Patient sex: M
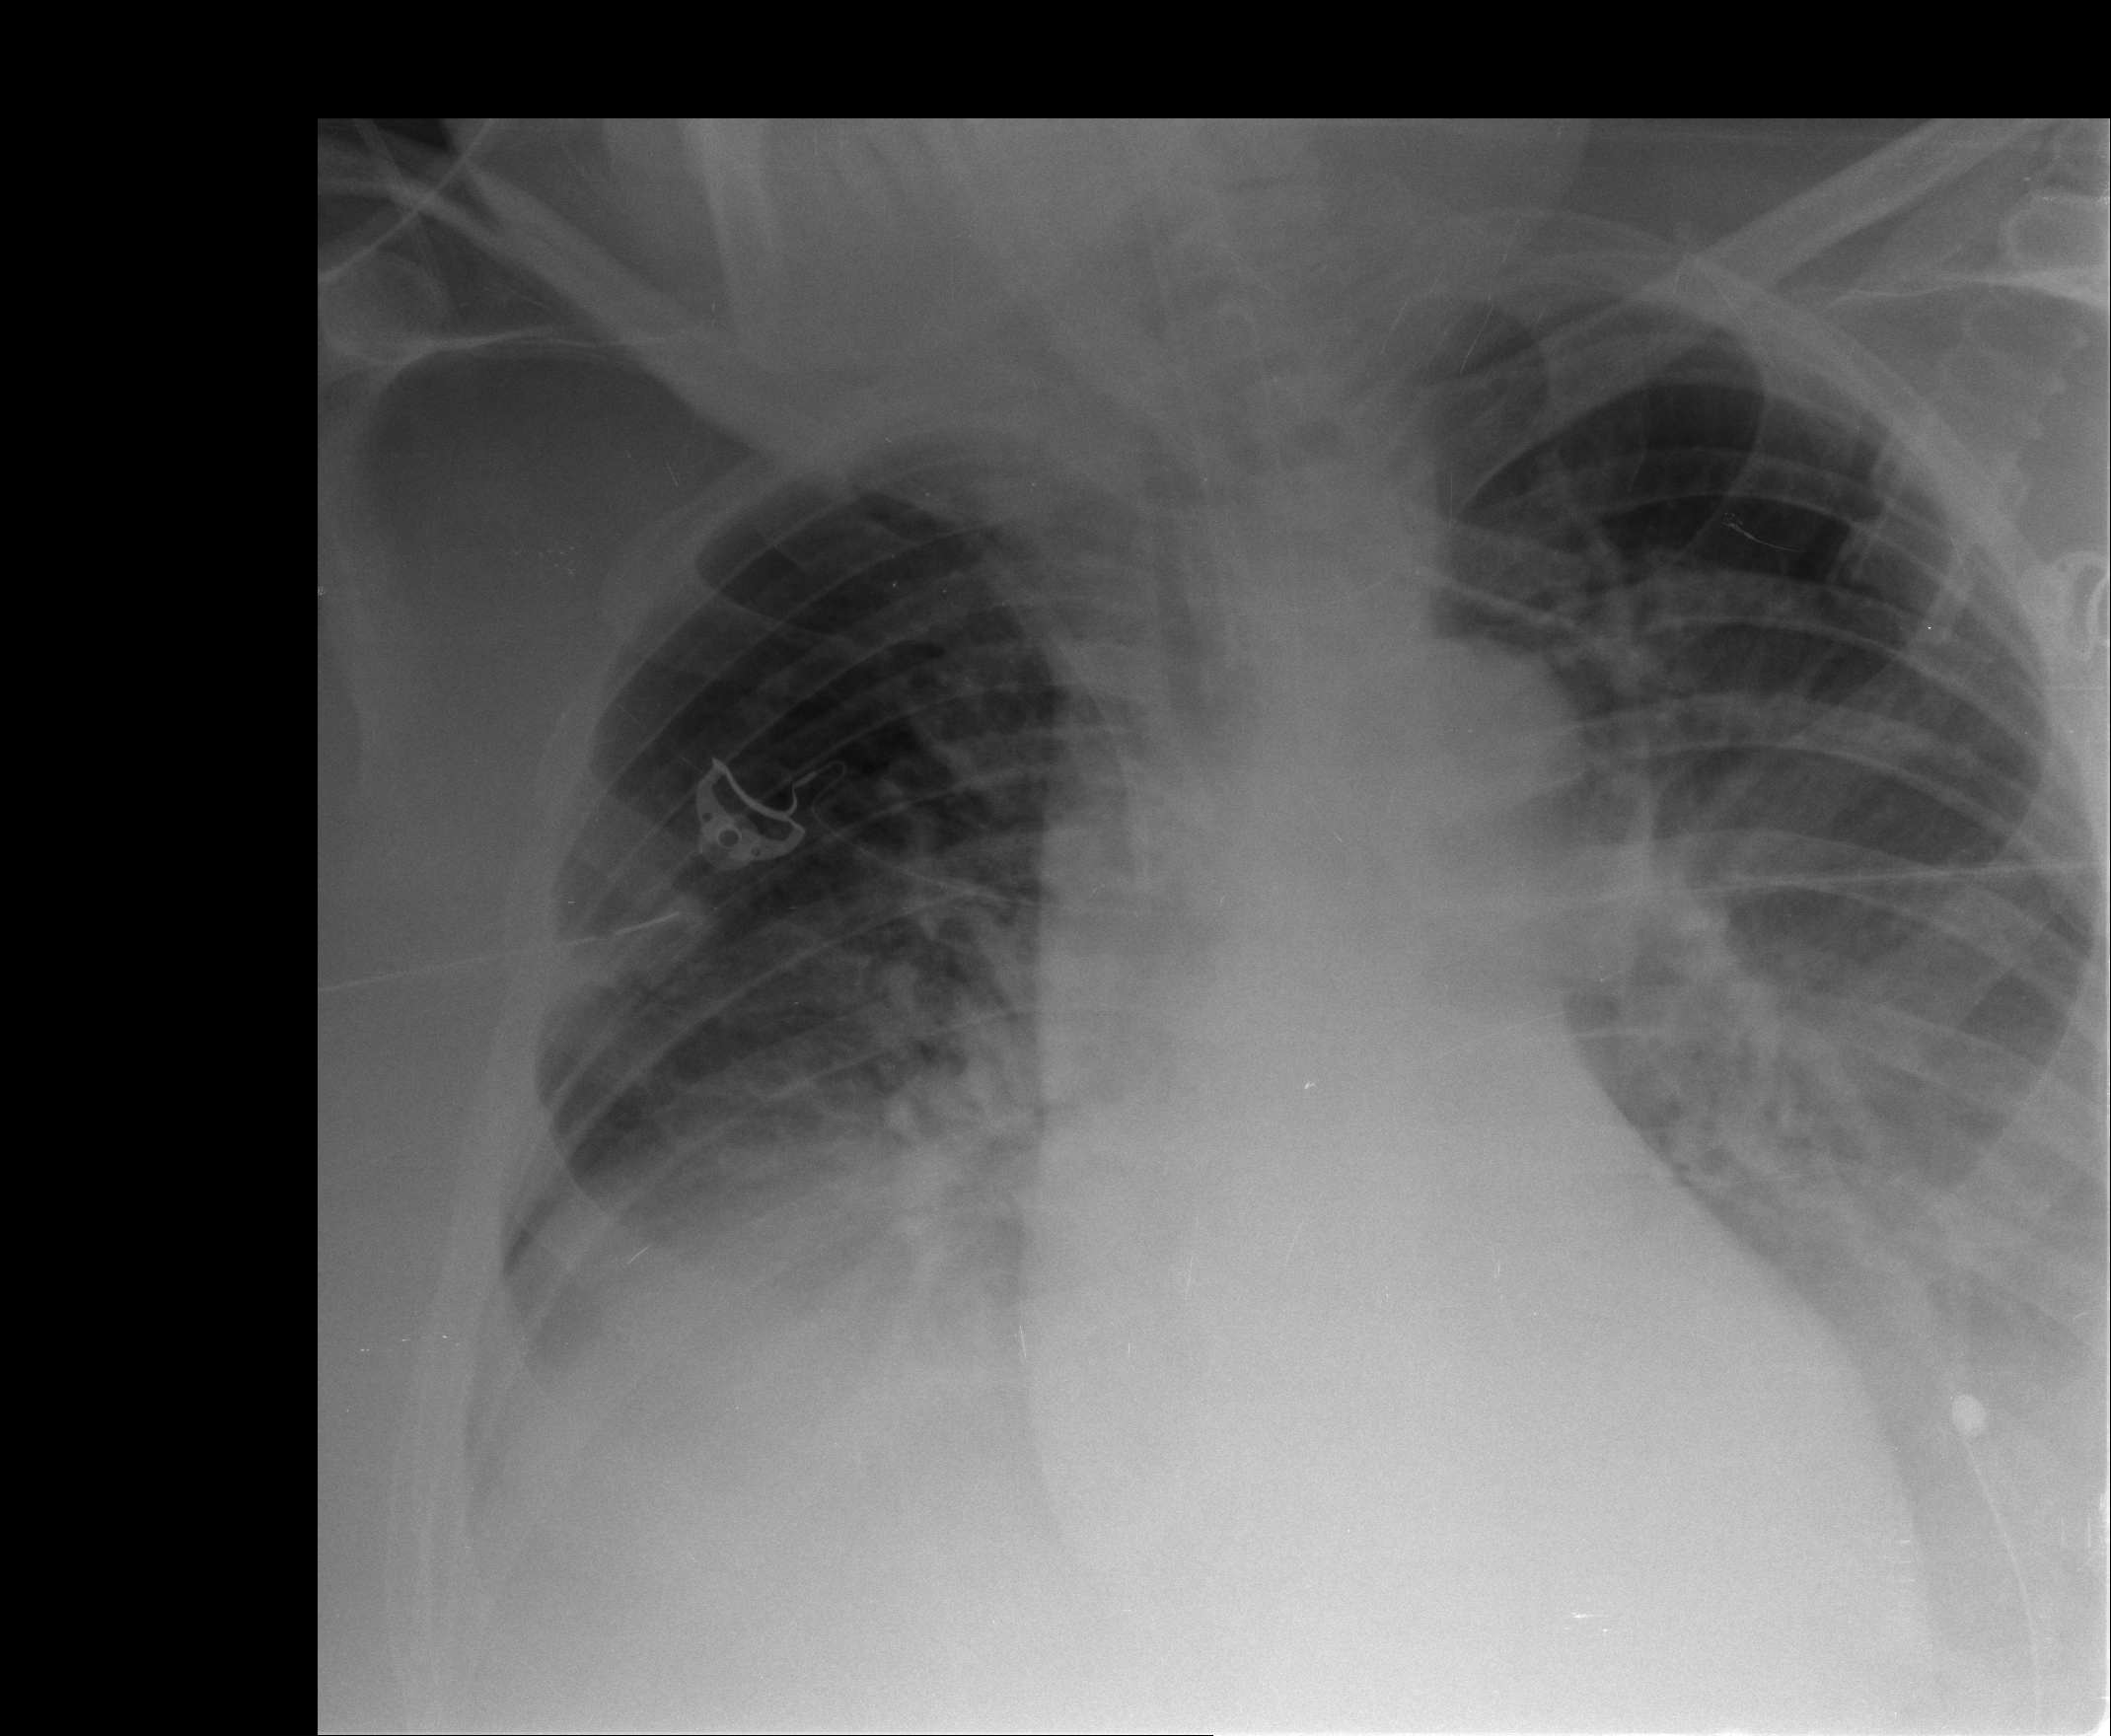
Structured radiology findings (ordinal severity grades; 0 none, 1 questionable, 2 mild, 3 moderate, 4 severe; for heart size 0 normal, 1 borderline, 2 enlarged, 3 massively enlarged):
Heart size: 0
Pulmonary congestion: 2
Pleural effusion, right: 3
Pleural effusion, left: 3
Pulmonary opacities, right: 1
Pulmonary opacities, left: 1
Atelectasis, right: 3
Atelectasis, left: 3